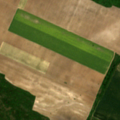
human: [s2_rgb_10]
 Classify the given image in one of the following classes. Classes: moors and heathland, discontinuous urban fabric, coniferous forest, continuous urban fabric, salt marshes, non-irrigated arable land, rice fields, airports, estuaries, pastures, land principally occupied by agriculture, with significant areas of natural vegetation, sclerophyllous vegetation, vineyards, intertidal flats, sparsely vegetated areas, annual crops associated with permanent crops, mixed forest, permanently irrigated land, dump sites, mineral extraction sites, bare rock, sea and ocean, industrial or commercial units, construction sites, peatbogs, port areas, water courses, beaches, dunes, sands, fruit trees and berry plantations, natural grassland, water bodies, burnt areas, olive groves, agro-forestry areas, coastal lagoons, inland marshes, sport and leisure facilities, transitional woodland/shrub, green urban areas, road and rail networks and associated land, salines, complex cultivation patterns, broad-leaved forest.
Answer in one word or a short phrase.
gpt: non-irrigated arable land, pastures, transitional woodland/shrub